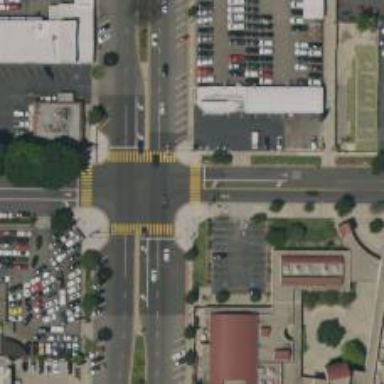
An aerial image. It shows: Marked road crossing with pedestrian island.